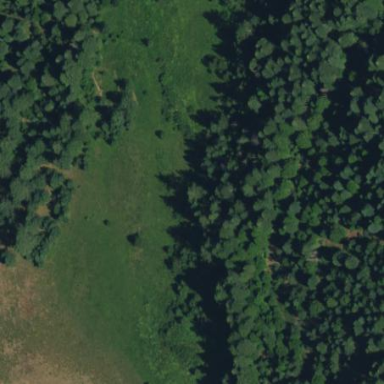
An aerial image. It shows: Wet meadow characterized by grassland vegetation.